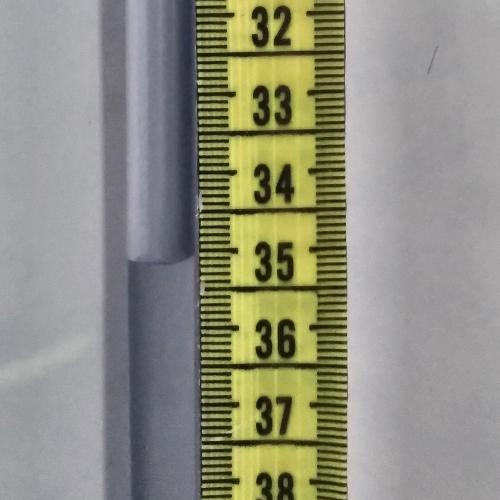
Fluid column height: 35.1 cm